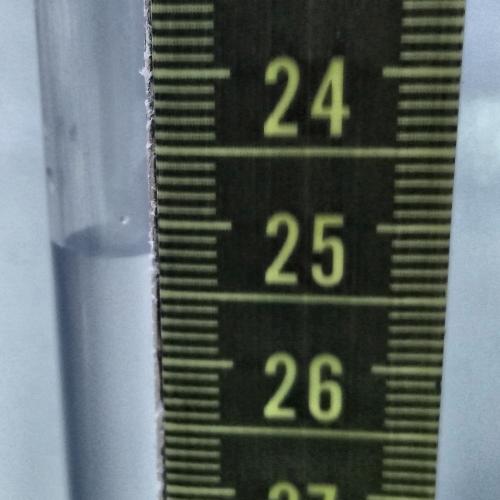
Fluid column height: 25.2 cm